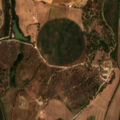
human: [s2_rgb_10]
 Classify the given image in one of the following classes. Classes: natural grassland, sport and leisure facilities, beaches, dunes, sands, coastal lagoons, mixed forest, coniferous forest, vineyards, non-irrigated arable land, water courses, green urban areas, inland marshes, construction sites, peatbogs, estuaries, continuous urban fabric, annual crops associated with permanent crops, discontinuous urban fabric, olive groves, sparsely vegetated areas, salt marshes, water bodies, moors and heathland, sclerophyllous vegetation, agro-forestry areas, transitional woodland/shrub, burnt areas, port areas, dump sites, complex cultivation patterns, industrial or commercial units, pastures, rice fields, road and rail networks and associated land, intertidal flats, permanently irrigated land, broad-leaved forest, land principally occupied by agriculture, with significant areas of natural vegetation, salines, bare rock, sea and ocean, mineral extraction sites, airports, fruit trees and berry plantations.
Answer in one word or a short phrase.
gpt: airports, permanently irrigated land, complex cultivation patterns, agro-forestry areas, natural grassland